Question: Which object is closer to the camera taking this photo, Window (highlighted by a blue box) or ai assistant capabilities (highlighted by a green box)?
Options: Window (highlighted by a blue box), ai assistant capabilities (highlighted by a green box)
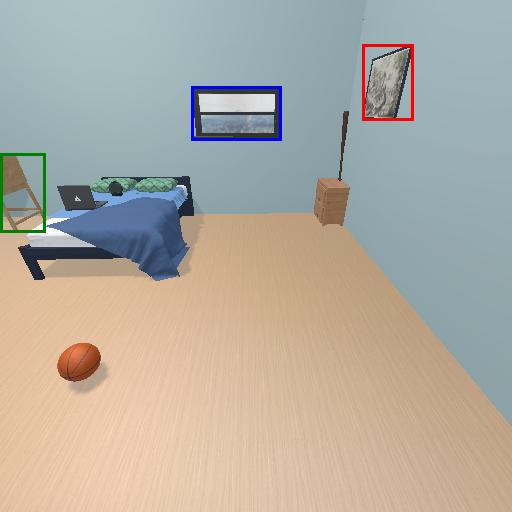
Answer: Window (highlighted by a blue box)